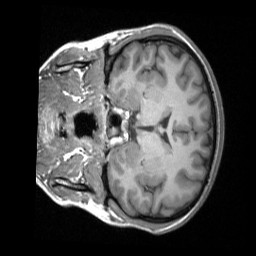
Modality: T1w
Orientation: coronal
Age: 19
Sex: female